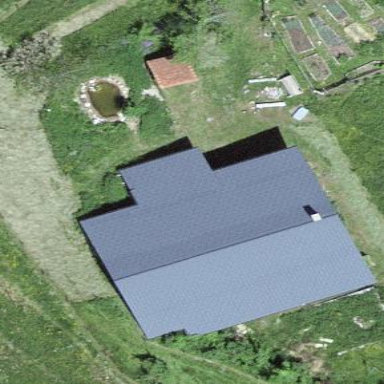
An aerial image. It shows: Farm building.